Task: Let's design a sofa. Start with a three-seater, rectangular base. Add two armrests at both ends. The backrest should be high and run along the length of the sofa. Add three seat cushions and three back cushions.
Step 280:
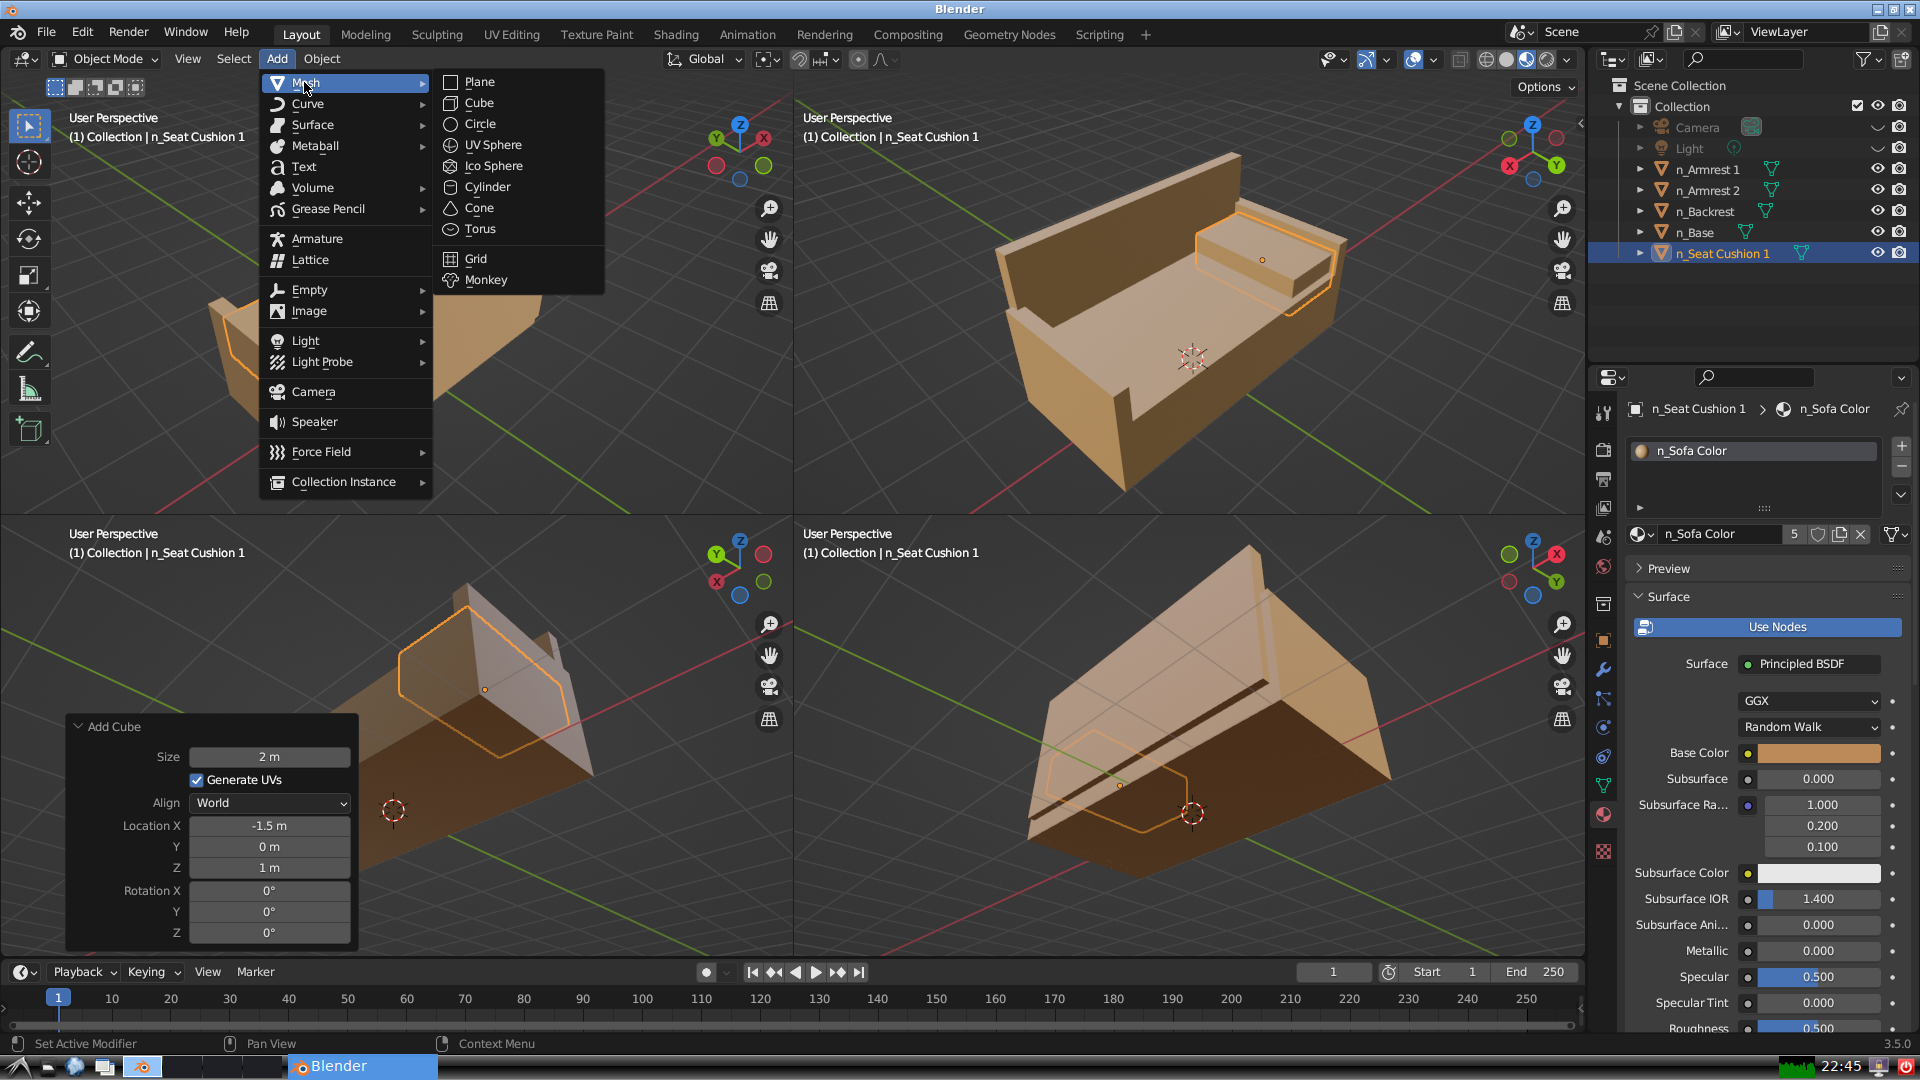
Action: {"mouse_move": [499, 101]}